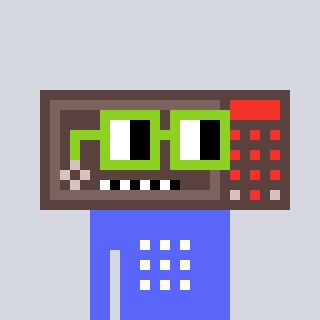
a pixel art character with square light green glasses, a wallsafe-shaped head and a purple-colored body on a cool background